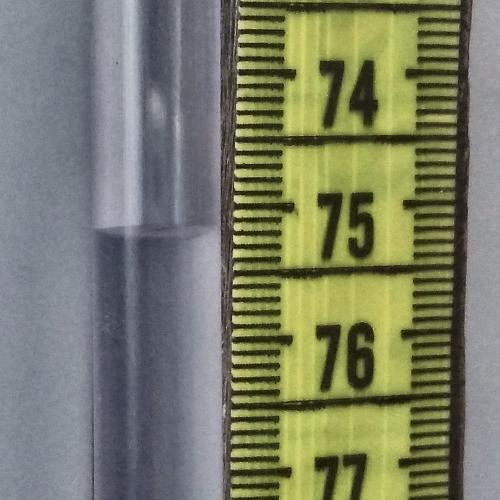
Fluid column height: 75.2 cm